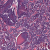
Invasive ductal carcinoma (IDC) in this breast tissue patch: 0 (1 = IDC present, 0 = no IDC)